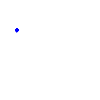
Particle: proton